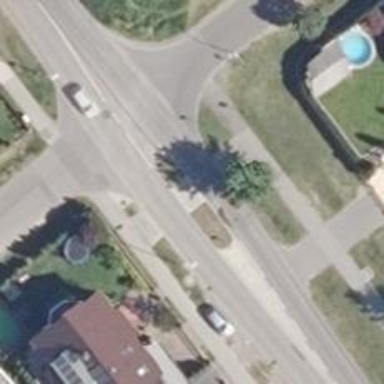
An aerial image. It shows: Uncontrolled crossing with pedestrian island.